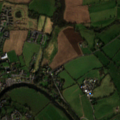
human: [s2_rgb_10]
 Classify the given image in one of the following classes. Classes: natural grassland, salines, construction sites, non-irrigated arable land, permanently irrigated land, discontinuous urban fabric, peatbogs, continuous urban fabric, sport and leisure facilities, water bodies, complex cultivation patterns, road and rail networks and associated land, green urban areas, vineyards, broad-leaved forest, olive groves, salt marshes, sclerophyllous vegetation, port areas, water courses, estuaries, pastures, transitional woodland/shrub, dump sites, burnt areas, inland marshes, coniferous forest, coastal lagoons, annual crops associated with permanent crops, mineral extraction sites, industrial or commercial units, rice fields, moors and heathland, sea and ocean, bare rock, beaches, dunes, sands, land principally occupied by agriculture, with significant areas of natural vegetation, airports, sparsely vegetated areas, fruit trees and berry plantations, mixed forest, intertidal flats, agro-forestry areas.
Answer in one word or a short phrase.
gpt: discontinuous urban fabric, non-irrigated arable land, pastures